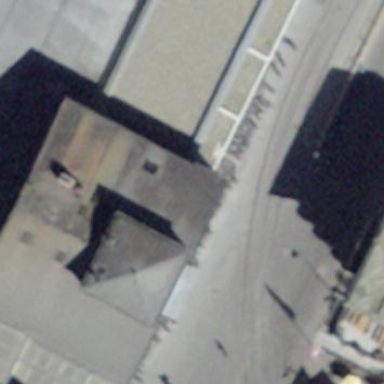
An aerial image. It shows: Transportation building.